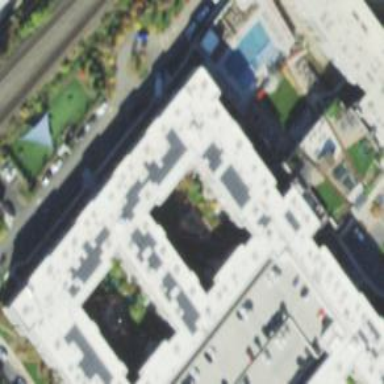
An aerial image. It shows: Courtyard created by human intervention.